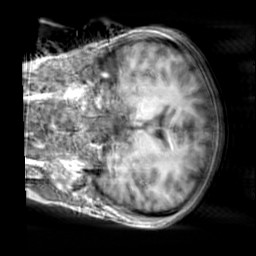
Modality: T1w
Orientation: coronal
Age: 18
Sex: female
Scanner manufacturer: siemens
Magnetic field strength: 3 T
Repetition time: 2.3 s
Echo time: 0.00303 s